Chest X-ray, AP view. Patient: 73 years old, sex F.
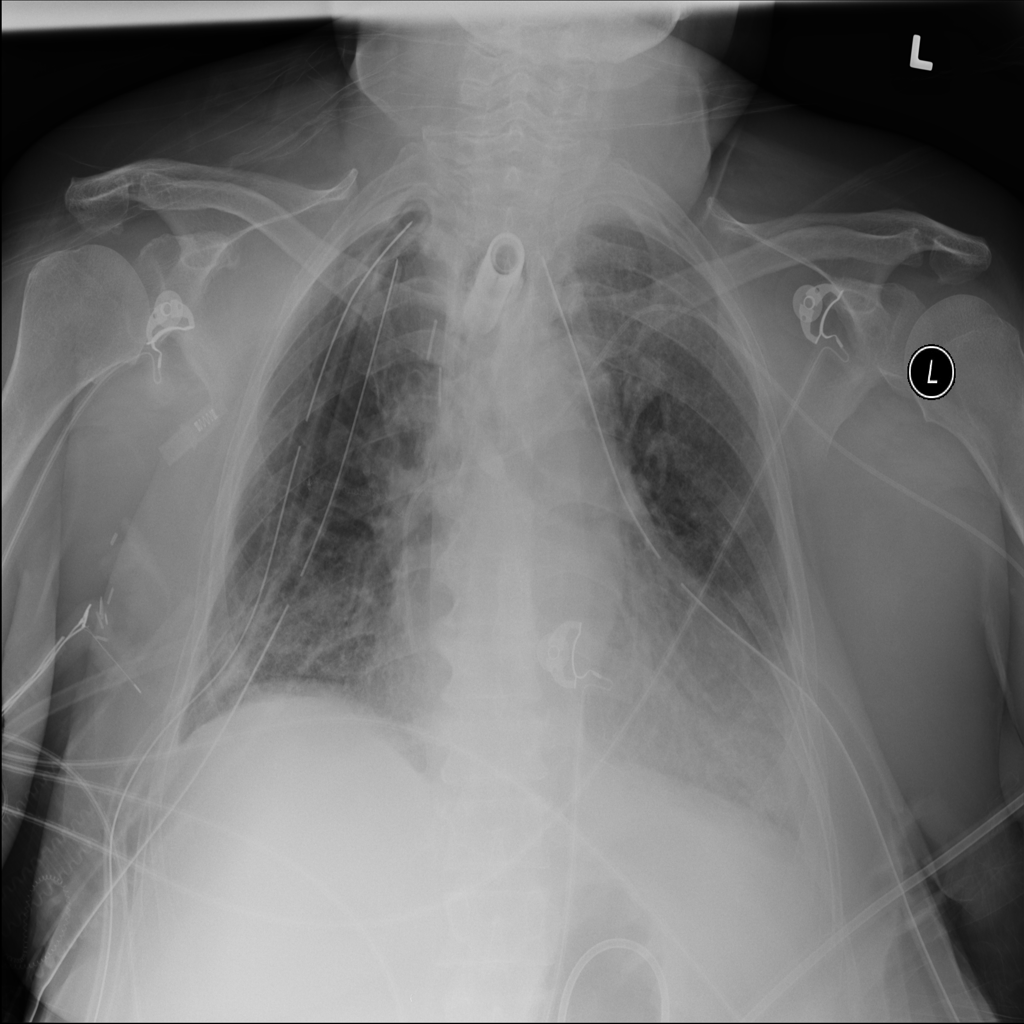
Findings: No Finding